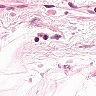
Metastatic tissue present: no